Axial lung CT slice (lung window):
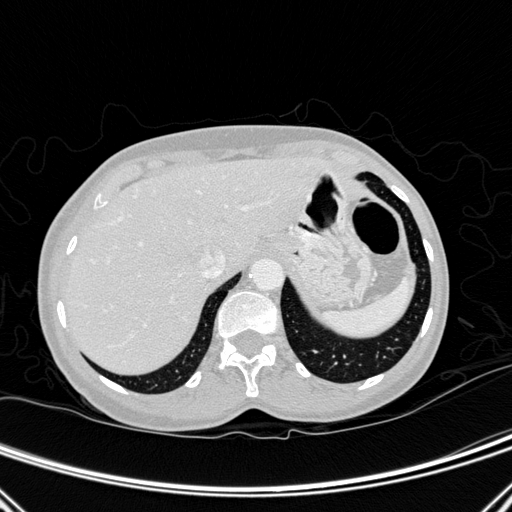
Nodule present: no